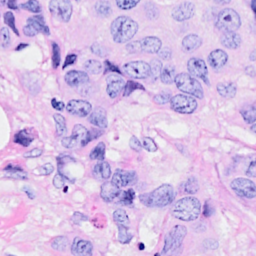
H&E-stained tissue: Breast